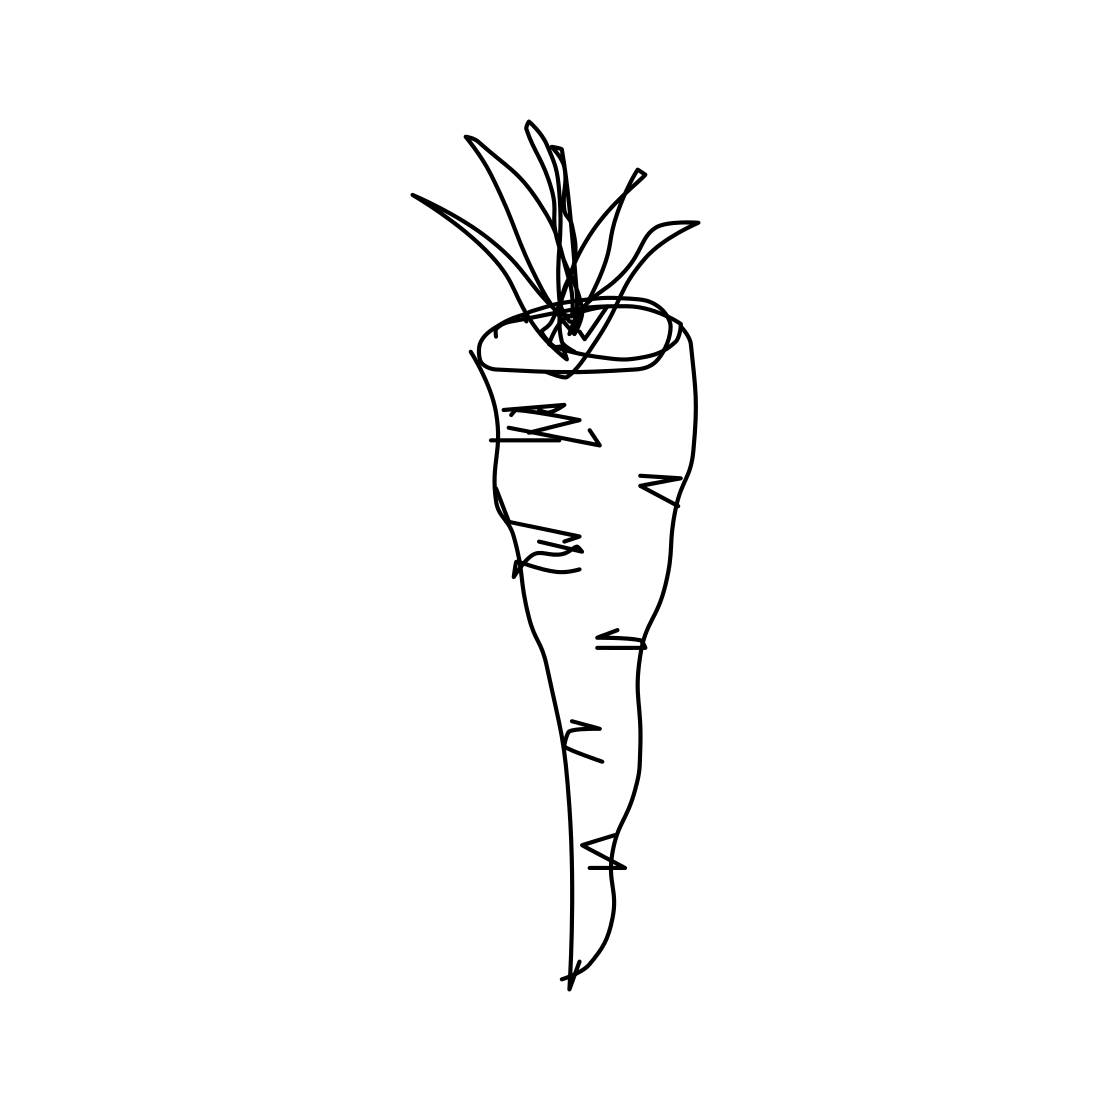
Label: carrot